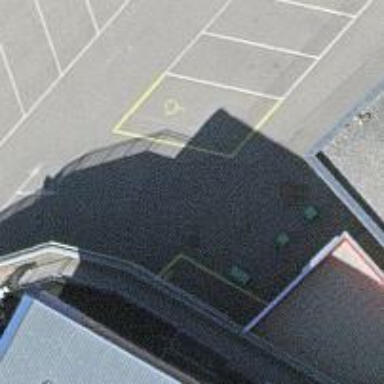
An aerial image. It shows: Parking aisle designated as service road.